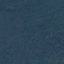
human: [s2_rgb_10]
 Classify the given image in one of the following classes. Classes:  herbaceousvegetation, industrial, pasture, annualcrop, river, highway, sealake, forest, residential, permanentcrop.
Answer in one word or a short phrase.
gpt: Forest